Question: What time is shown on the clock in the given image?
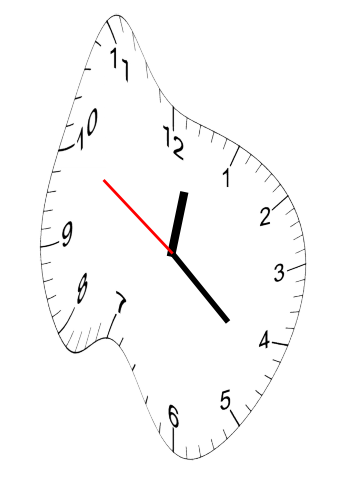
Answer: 12:21:50